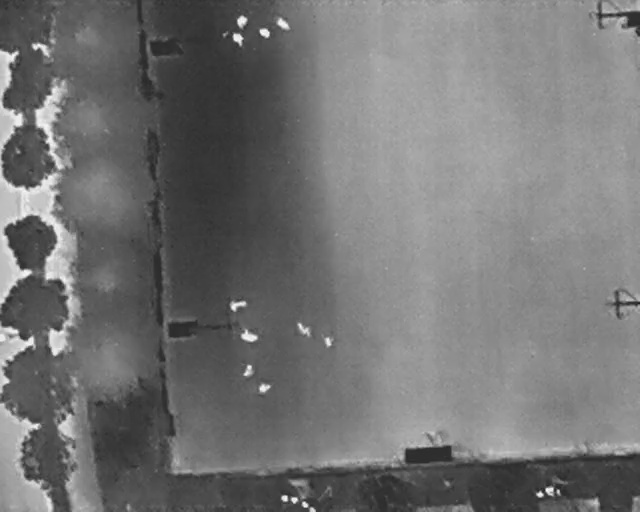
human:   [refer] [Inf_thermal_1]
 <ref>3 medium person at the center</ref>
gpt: <box>[[35, 57, 38, 61, 171], [46, 62, 48, 66, 49], [37, 63, 40, 67, 15]]</box>

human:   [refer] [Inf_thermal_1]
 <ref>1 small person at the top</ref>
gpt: <box>[[40, 5, 42, 7, 2]]</box>

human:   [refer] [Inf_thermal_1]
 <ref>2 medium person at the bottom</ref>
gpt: <box>[[37, 70, 39, 73, 2], [40, 74, 42, 77, 2]]</box>